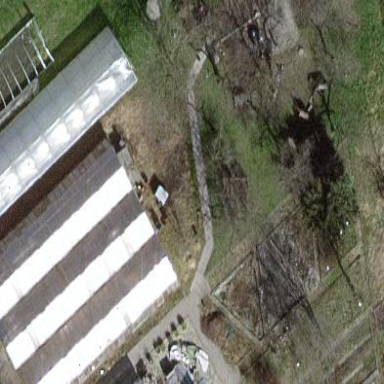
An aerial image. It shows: Greenhouse.